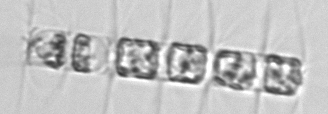
Label: Bacteriastrum